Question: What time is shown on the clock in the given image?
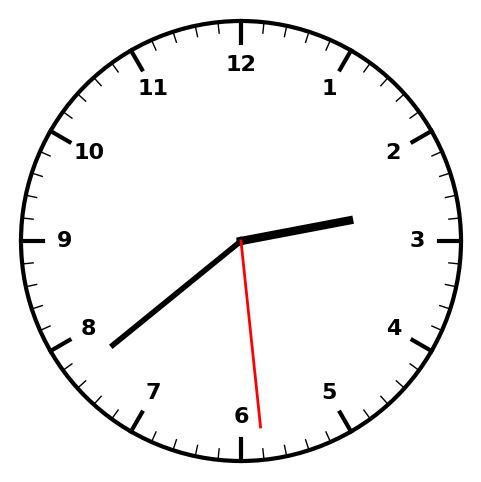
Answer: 02:38:29